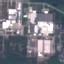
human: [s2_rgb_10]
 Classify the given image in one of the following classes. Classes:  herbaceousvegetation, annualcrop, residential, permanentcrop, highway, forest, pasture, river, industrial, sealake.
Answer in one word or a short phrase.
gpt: Industrial